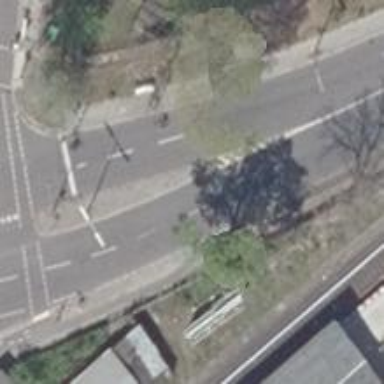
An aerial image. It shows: Secondary road with asphalt surface. There is cycle track on the right side.